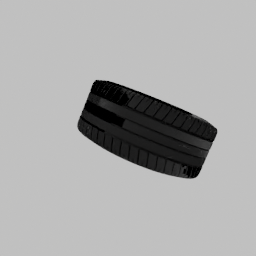
Label: mechanical